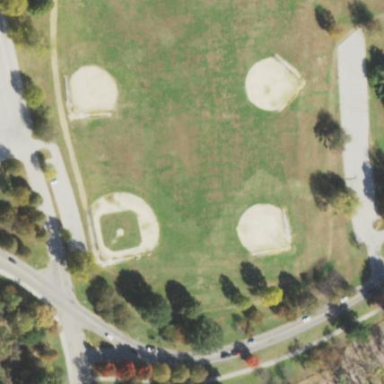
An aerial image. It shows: Baseball pitch for leisure land.